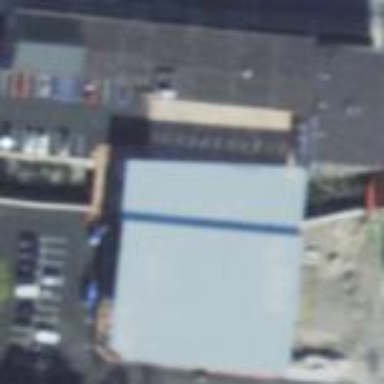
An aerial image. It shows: Warehouse building.